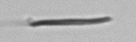
Label: fiber